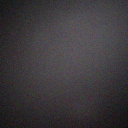
Screen state: off